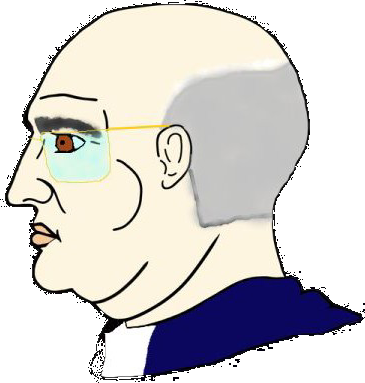
Label: 4_Yes_Chad